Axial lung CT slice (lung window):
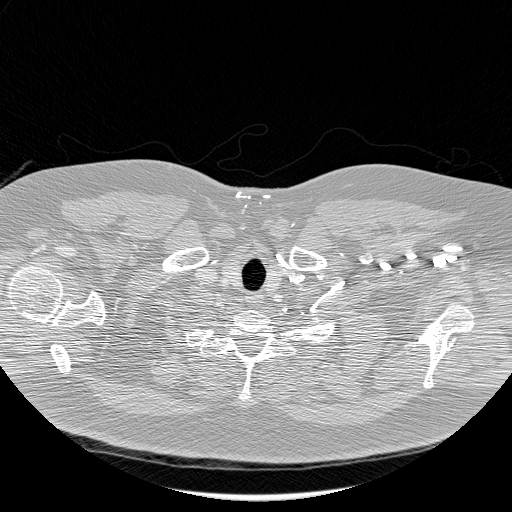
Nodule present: no